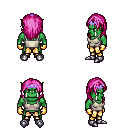
a pixel art fantasy rpg character, male body template, orc, green skin, white pirate shirt, gold greaves, pink long hairstyle, purple tiara, gold gloves, metal boots, four views (front, back, left, right), 2x2 character sprite sheet, small pixel art, hard edges, no anti-aliasing